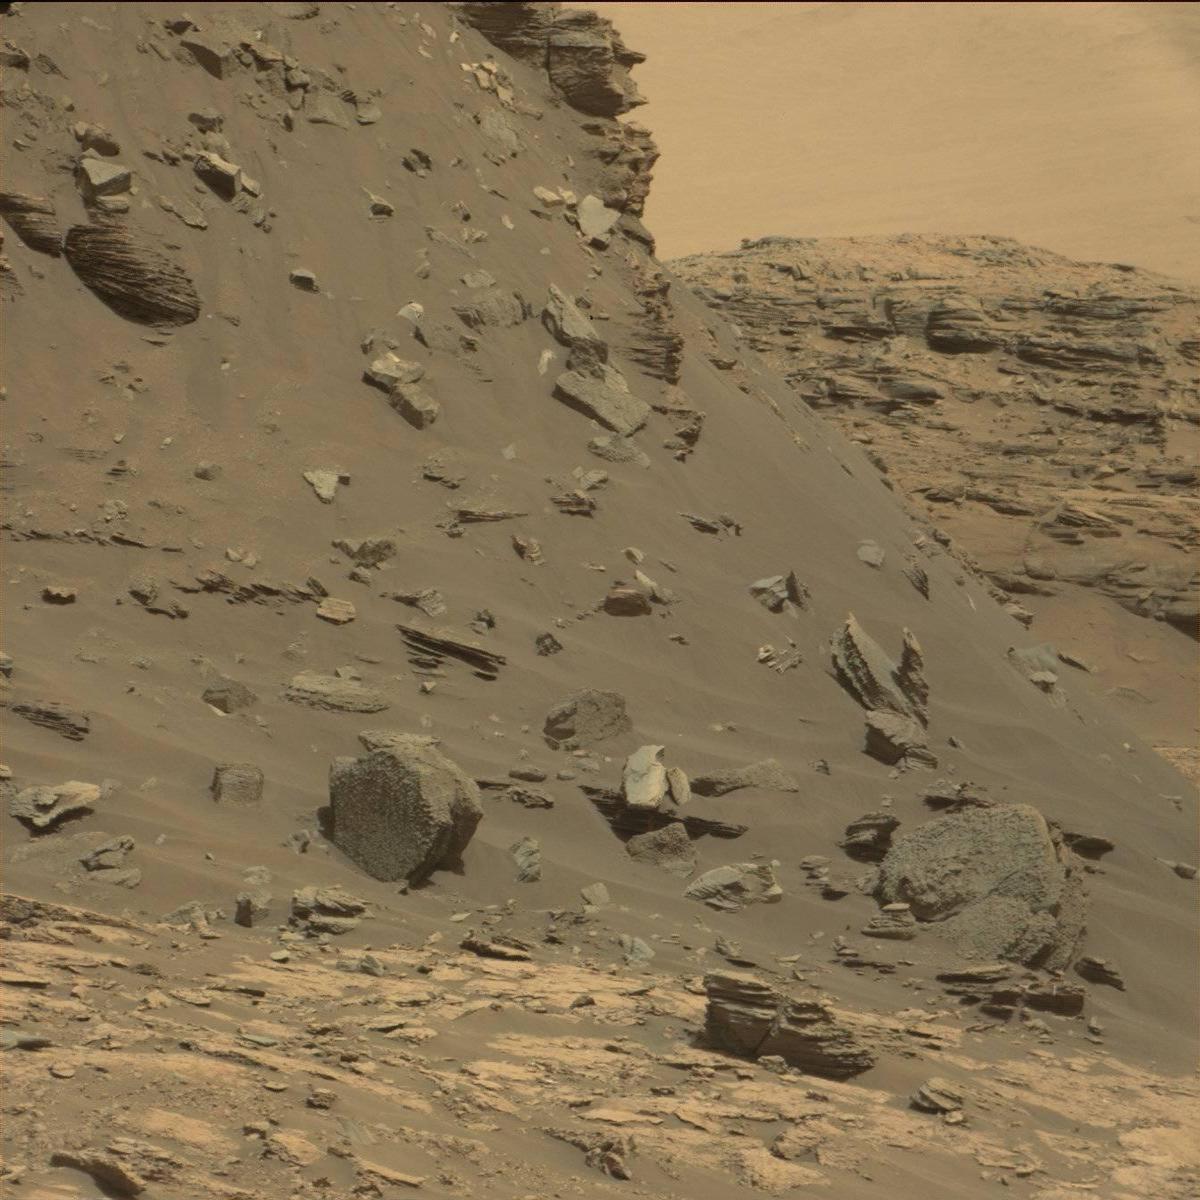
Terrain classes present: Bedrock, Ridge, Rock, Sand / Soil